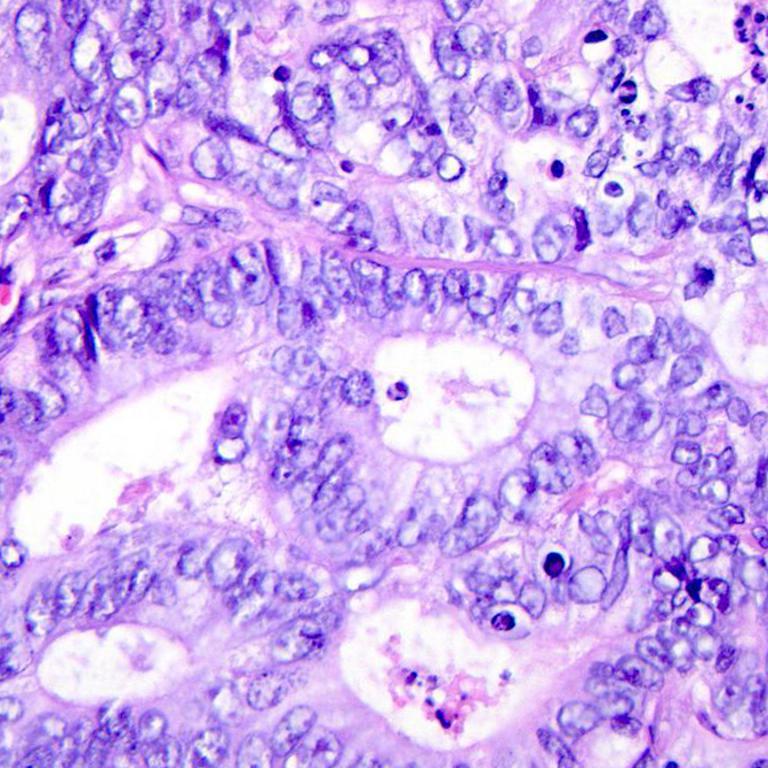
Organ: colon
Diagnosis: adenocarcinomas